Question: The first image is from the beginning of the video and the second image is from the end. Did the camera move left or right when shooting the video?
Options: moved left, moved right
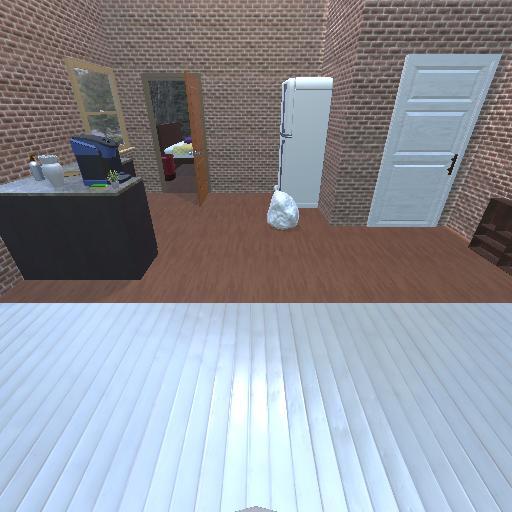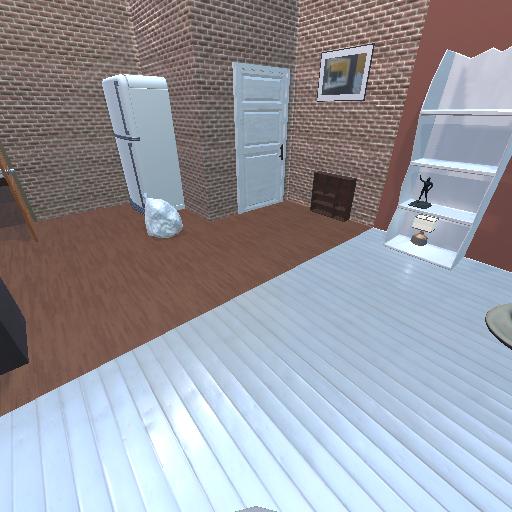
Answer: moved left